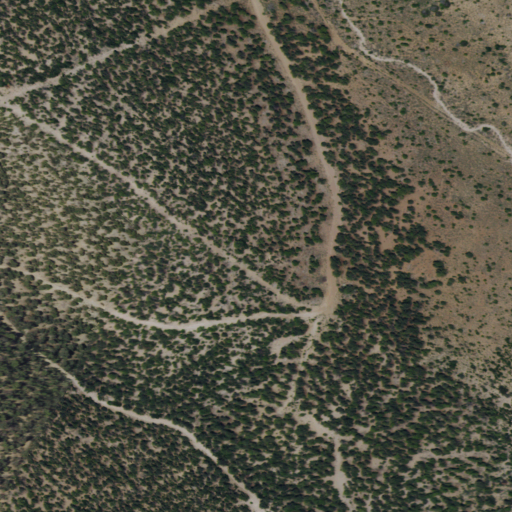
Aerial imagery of gap in Nevada named Mud Springs Saddle containing evergreen forest and shrub